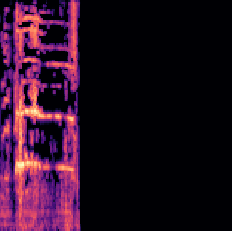
Sound class: Rooster